Field crop: maize
Growth stage: 2
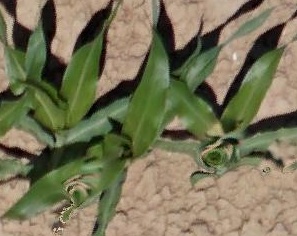
Species: maize